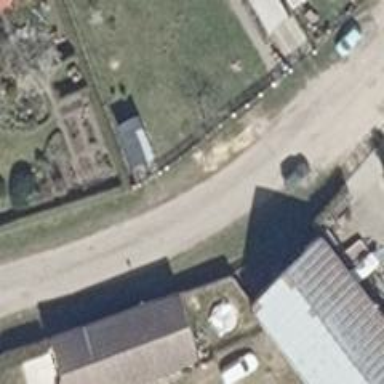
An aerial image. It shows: Residential road.